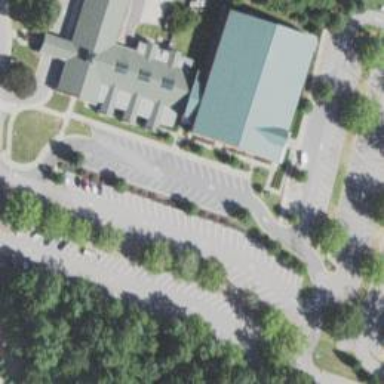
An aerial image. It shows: College building.